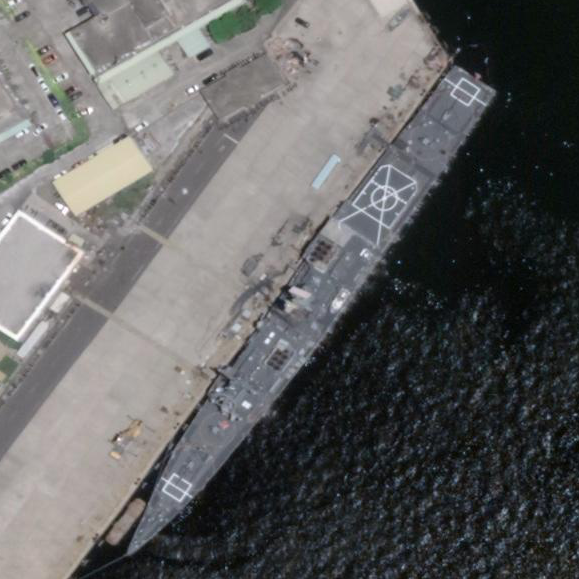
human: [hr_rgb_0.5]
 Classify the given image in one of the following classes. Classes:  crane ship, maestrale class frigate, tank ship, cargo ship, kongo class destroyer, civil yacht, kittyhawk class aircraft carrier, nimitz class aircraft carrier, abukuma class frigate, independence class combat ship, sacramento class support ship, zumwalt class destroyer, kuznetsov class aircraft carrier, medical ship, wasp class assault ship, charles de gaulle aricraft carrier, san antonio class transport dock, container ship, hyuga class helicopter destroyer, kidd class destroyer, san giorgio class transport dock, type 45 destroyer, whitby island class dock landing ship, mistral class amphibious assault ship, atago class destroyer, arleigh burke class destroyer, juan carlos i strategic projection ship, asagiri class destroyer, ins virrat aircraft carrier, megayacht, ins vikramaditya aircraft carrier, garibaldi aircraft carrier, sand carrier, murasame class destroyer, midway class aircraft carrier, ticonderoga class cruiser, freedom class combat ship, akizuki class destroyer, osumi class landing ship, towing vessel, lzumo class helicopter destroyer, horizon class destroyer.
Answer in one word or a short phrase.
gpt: Kidd class destroyer